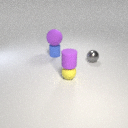
large purple rubber sphere to the left of small purple rubber cylinder